Question: I have the following data structure:
'''
public class StudentScore {
public string ScoreValue{ get; set; }
}
public class Student {
public string StudentName { get; set; }
//Scores.Count will be = EndDate-StartDate
public ObservableCollection<StudentScore> Scores { get;set; }
}
ObservableCollection<Student> Students { get; set; }
public DateTime StartDate { get; set; } //Can be changed by user dynamically
public DateTime EndDate { get; set; } //Can be changed dynamically
'''
What i am interested to achieve in WPF DataGrid/DevExpress GridControl is as follows:
'Column 1' is always fixed, which is student name and remaining columns will be only based on the number of 'Scores' and each row should populate the student name and scores.
And each cell should have a two way binding where user can edit the score to reflect back in the actual VM property.

I tried to set the 'AutoGenerateColumns' property to true - it generates only two columns because I have only 'StudentName' and 'Scores' properties. So i need some thing that can generate columns from collection for each row.
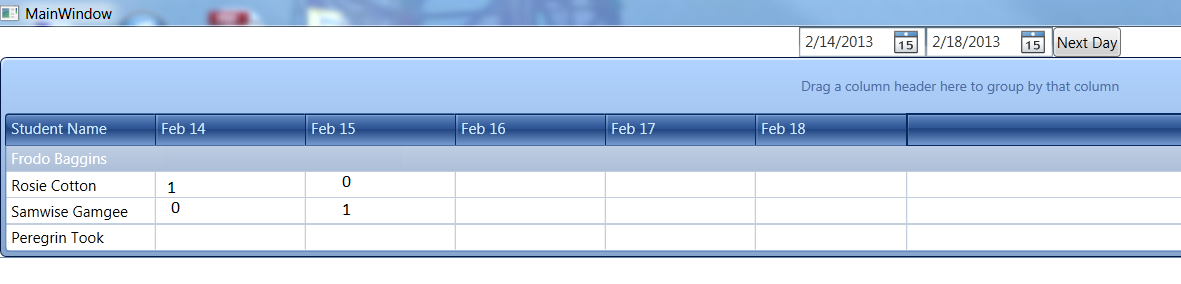
Answer: You can bind grid columns via the <URL> property.
Please review this approach detailed description in the following help article: <URL>.